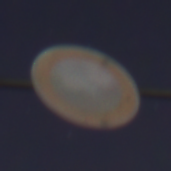
Verkehrszeichen: VerbotFahrzeugeAllerArt
Umgebung: Outdoor, Suburban
Tageszeit: Night
Wetter: PartlyCloudy
Licht: Artificial
Jahreszeit: NotSpecified
Kontrast: HighContrast